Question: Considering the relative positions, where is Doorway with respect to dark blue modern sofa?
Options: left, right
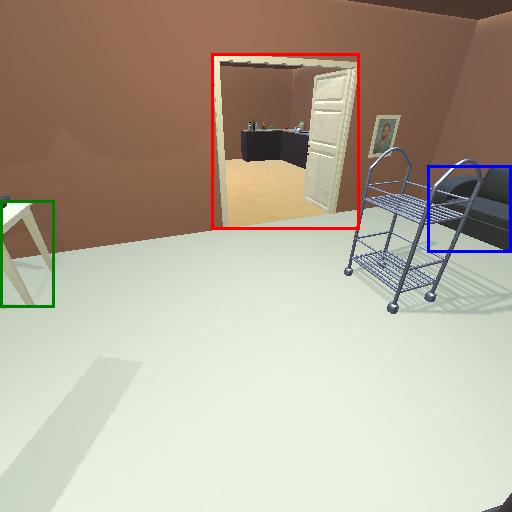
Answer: left